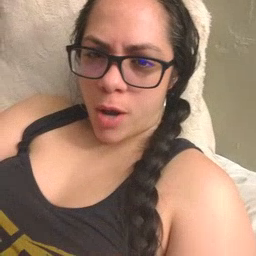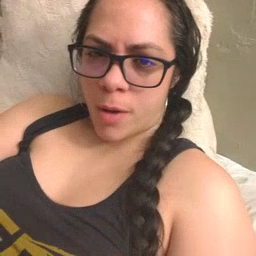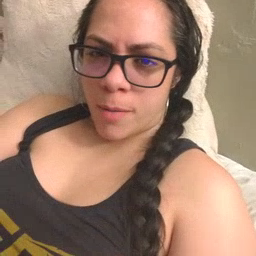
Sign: arm